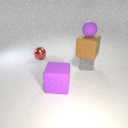
small gray rubber cube in front of small red metal sphere